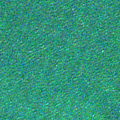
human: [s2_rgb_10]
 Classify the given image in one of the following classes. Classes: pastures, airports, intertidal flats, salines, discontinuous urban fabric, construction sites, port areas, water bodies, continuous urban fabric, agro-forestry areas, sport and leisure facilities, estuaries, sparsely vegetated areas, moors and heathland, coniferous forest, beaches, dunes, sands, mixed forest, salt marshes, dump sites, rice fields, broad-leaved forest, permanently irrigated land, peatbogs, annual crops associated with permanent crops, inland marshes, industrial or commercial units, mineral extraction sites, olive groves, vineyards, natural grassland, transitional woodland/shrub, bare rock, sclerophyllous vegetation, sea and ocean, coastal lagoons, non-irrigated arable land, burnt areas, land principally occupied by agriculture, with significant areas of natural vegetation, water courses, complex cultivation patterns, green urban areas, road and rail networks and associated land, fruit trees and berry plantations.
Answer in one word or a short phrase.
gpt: sea and ocean